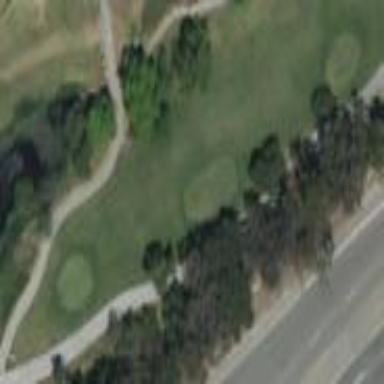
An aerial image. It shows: Golf rough area.